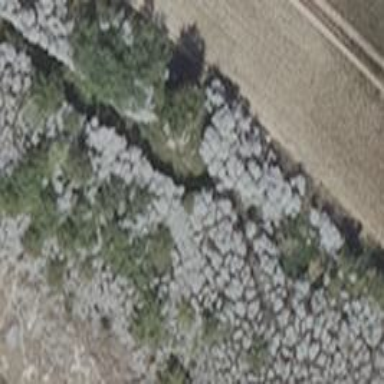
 considered tourist attraction due to its historical significance."